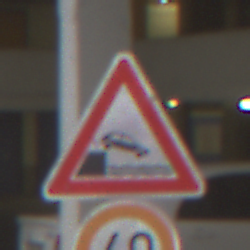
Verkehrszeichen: Ufer
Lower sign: Geschwindigkeit60
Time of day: Midday
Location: Roofed (Urban)
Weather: Overcast
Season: NotSpecified
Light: Artificial